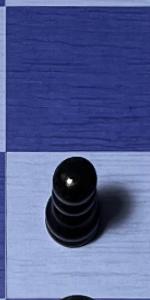
Label: Pawn_Black